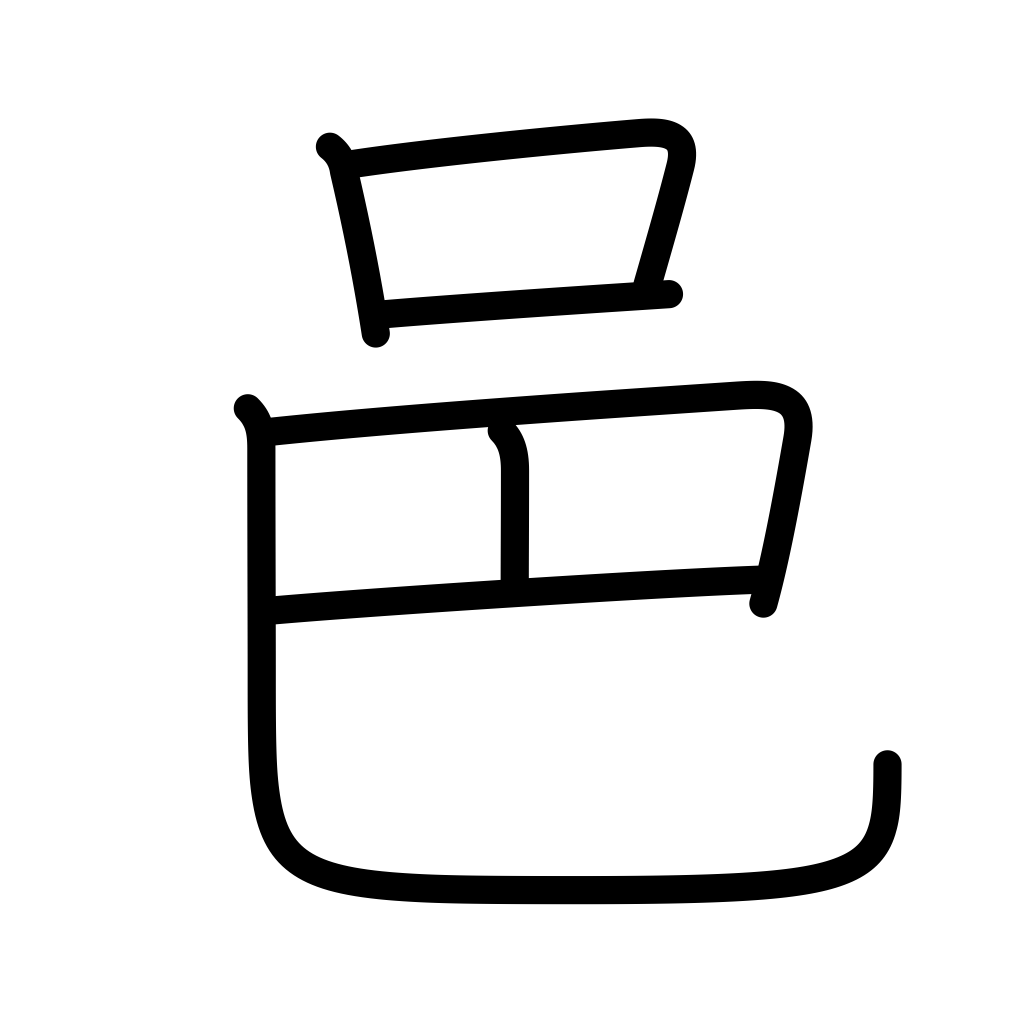
Meaning: village, rural community